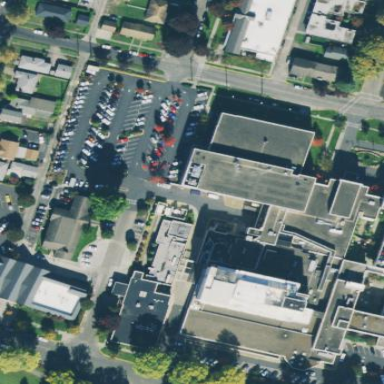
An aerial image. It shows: Healthcare facility identified as hospital.